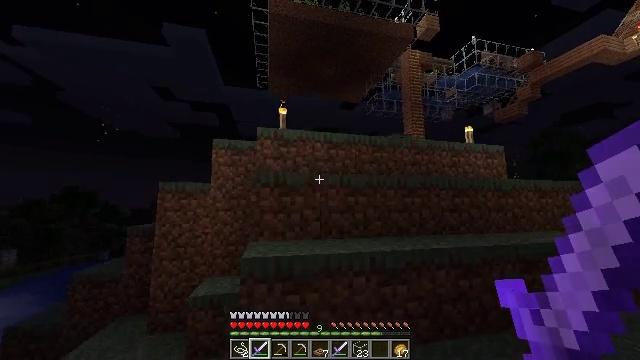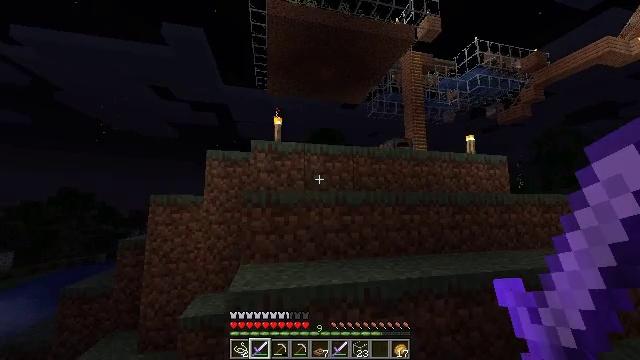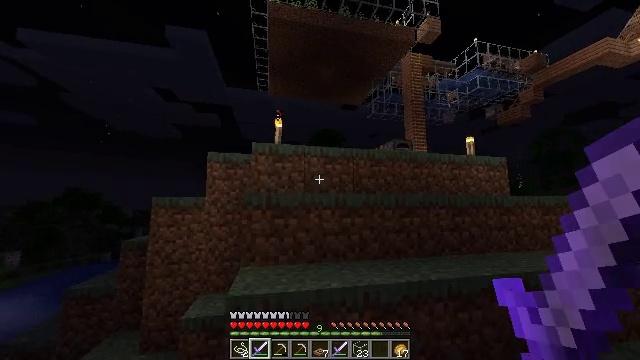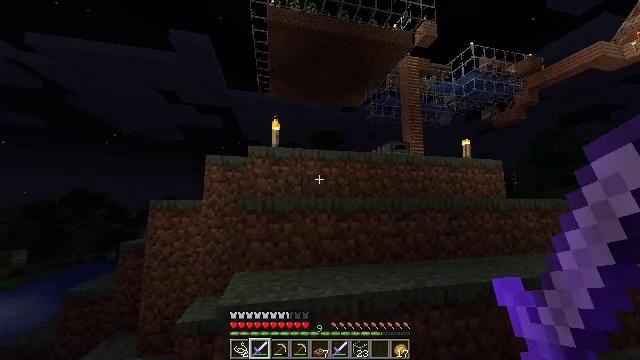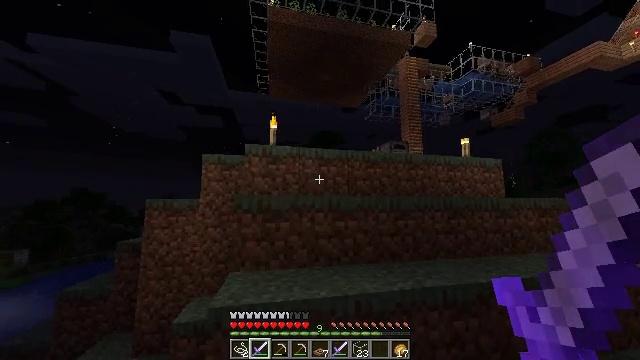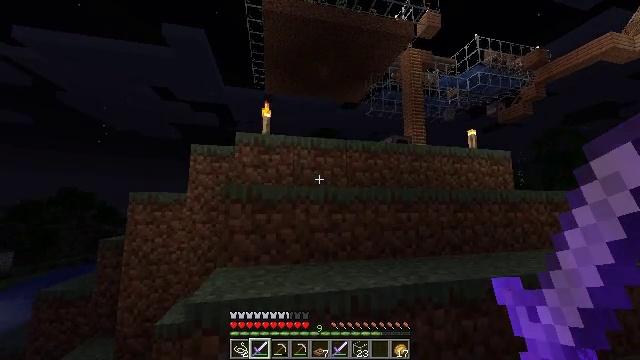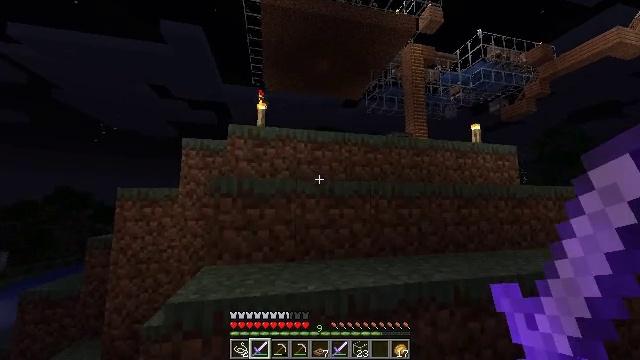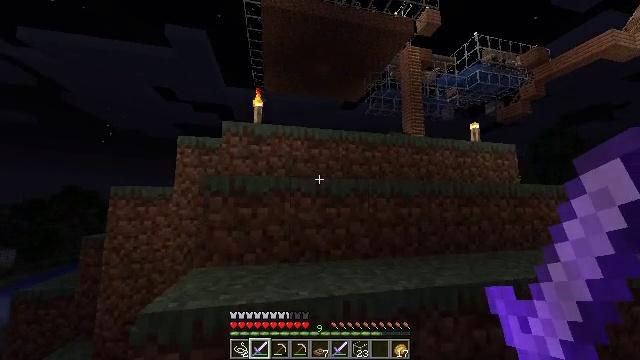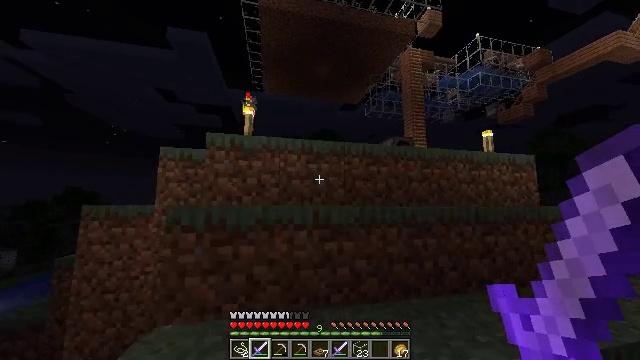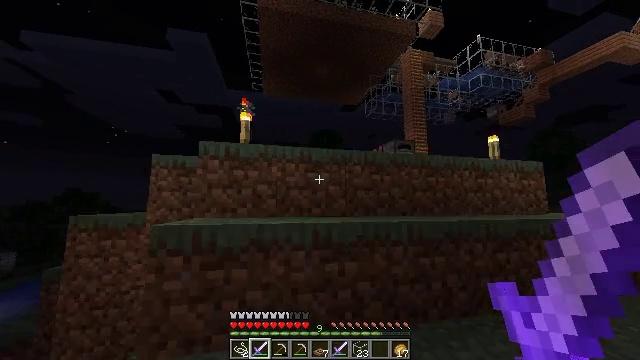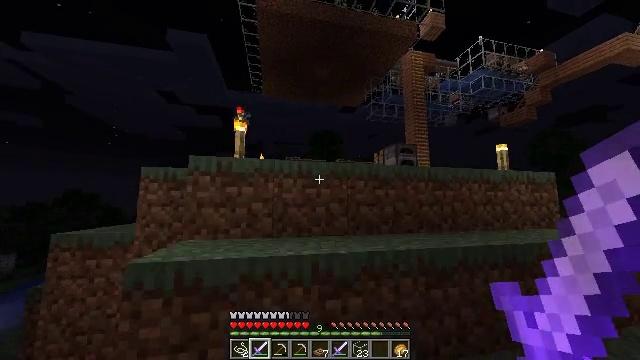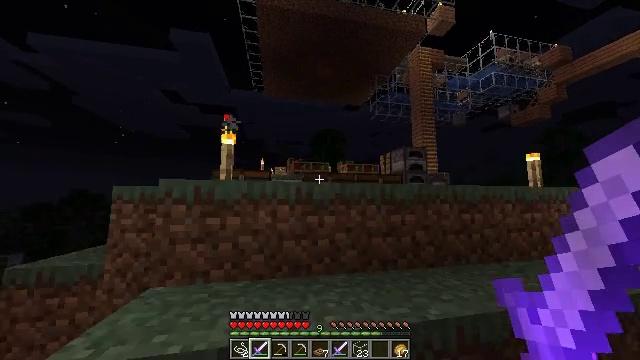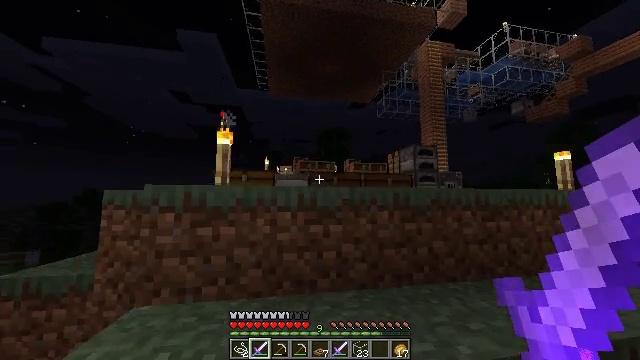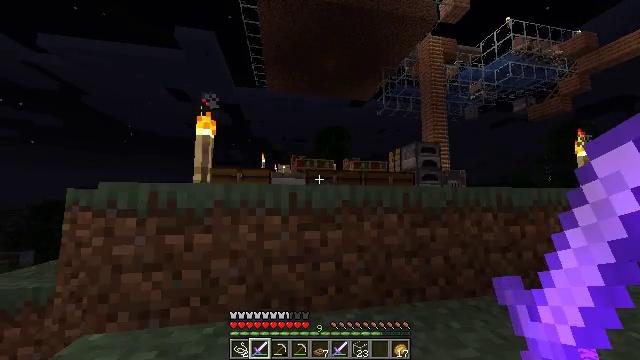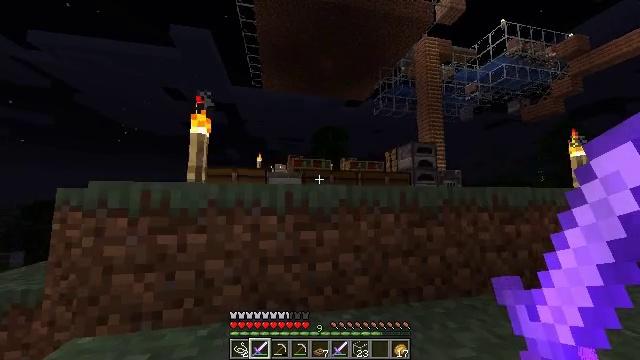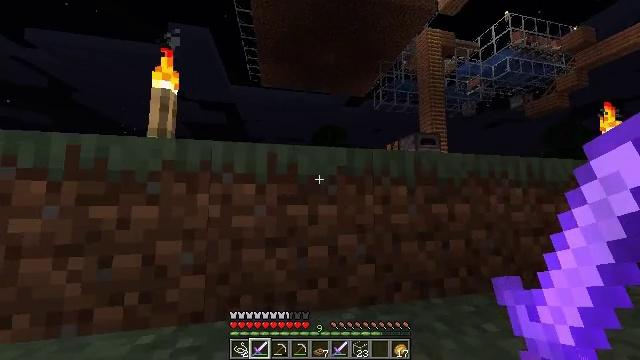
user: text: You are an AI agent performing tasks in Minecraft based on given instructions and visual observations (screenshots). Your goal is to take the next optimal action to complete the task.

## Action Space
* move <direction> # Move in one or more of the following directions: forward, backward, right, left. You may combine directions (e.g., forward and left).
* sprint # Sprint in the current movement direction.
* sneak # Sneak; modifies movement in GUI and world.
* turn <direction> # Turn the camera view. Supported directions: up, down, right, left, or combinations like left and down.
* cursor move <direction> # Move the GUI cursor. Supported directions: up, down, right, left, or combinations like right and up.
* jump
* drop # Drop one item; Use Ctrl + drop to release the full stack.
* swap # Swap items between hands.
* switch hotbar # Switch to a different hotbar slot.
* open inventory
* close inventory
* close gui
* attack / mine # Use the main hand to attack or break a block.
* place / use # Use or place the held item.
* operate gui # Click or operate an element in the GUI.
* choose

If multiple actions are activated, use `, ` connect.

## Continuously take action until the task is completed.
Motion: motion action
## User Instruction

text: Kill a zombie.
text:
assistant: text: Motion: move forward, jump
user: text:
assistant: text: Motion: move forward, jump
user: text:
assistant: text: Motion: move forward, jump
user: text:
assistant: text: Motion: move forward, jump
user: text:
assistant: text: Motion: move forward, sprint, jump
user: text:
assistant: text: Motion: move forward, sprint, jump
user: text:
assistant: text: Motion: move forward, sprint, jump
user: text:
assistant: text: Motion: move forward, sprint, jump
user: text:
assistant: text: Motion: move forward, jump
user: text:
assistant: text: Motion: move forward, jump
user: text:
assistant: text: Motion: move forward, jump
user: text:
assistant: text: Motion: move forward, turn left, jump
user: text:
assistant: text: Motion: move forward, jump
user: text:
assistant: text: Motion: move forward, jump
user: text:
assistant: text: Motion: move forward, jump
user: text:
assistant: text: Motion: move forward, jump
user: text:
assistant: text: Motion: move forward, sprint, jump
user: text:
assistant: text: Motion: move forward, sprint, jump
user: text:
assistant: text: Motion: move forward, sprint, jump
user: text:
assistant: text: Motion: move forward, turn left, jump
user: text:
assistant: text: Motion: move forward, turn left, jump
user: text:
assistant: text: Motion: move forward, jump
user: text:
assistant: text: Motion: move forward, jump
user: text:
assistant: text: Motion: move forward, turn left and down, jump
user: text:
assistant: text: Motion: move forward, turn left and down, jump
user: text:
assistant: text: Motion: move forward, turn left and down, jump
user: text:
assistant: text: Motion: move forward, jump
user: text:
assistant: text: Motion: move forward, sprint, jump
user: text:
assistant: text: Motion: move forward, sprint, jump
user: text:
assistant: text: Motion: move forward, sprint, turn left, jump